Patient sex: M
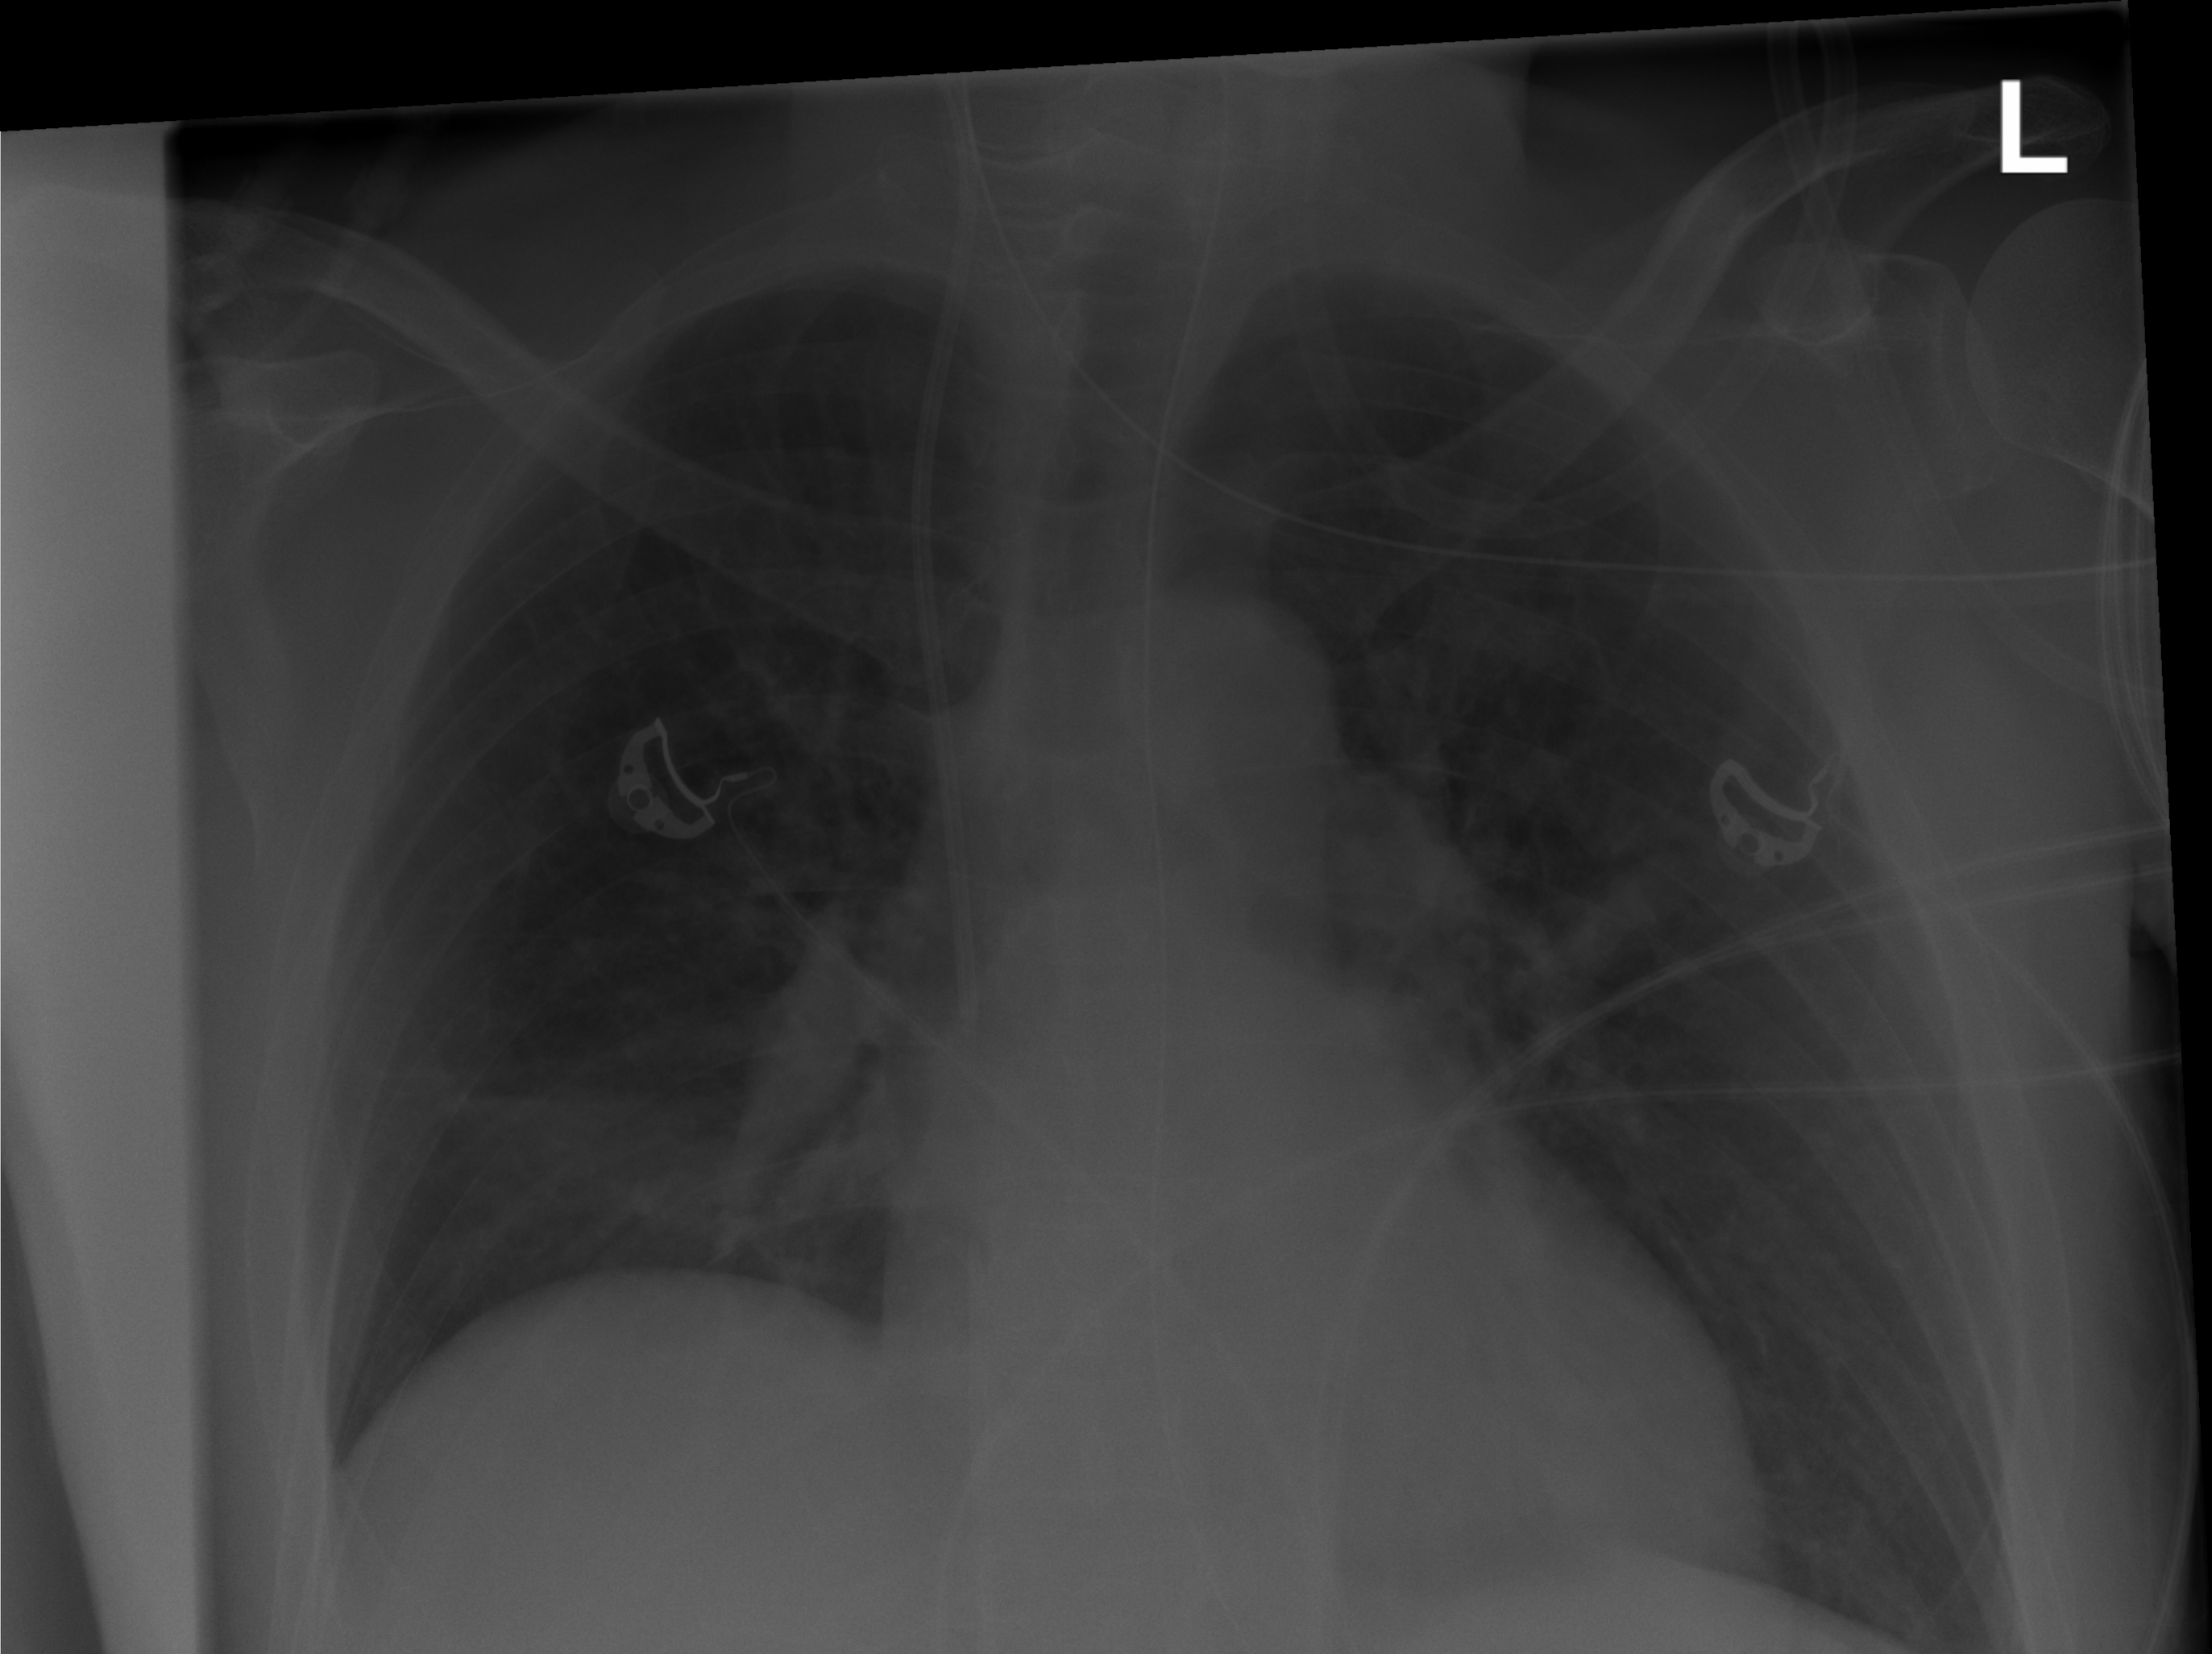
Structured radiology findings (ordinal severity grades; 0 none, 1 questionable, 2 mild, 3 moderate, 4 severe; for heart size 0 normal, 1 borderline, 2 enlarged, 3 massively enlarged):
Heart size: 1
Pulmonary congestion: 0
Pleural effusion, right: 0
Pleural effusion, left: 0
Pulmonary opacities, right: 1
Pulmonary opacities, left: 0
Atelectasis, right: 0
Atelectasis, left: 0